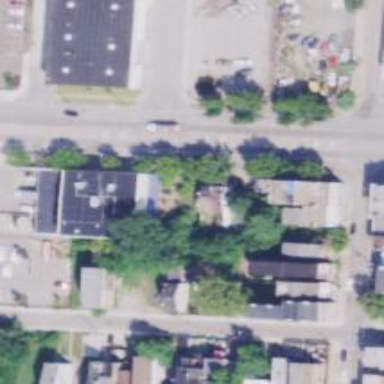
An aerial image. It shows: Alleyway designated as service road.